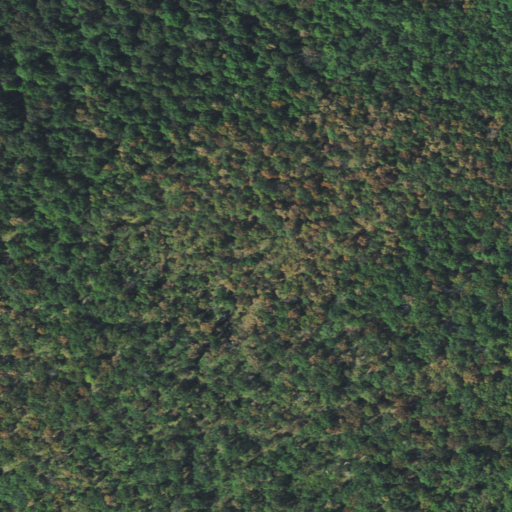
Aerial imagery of mountain in Oklahoma named Taylor Mountain containing only deciduous forest